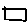
Label: square